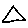
Label: triangle